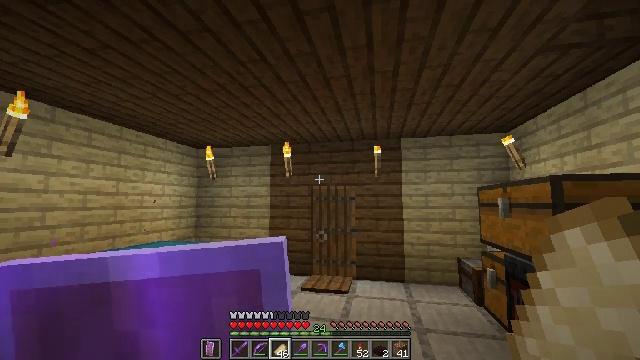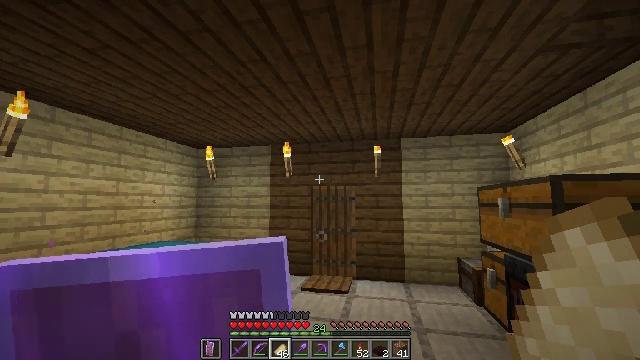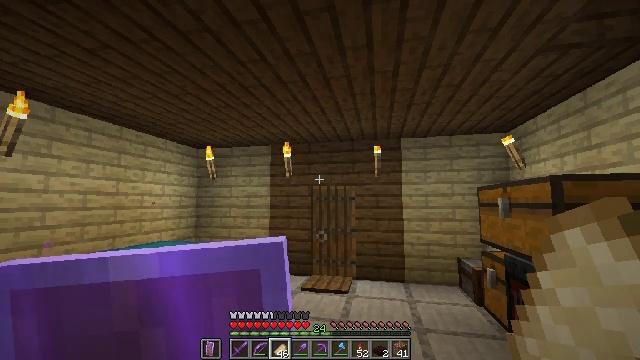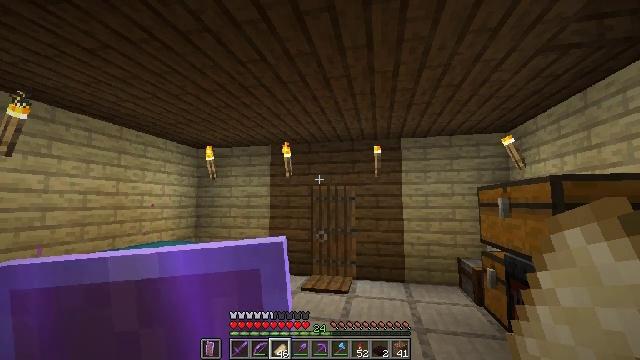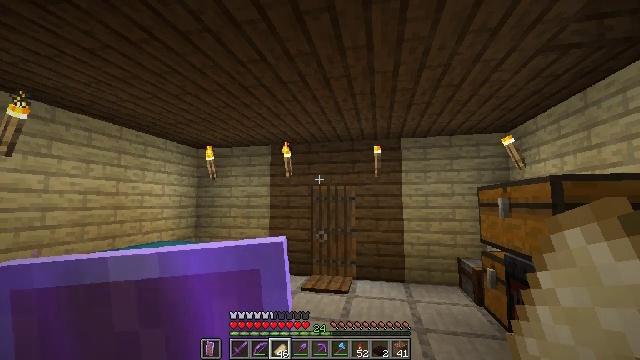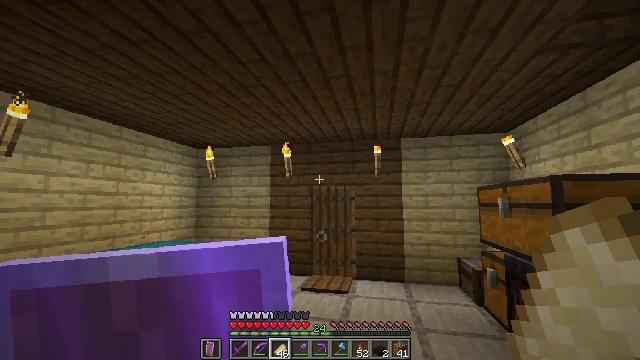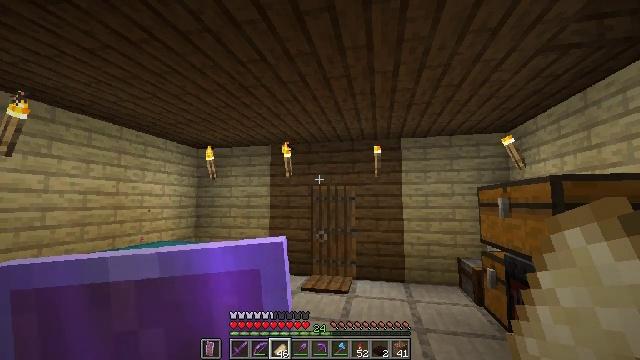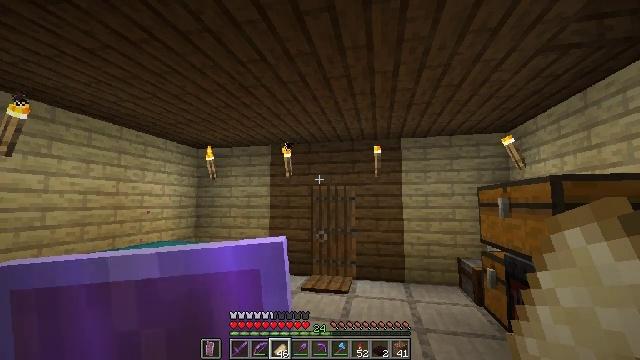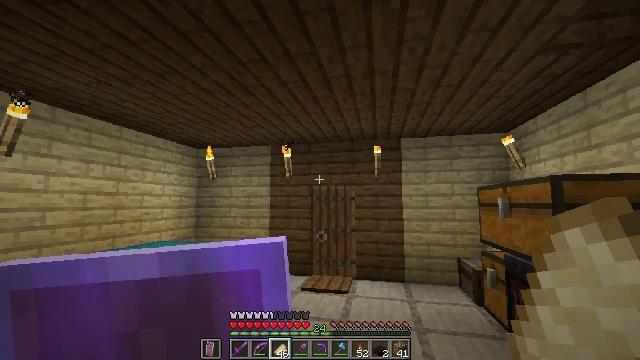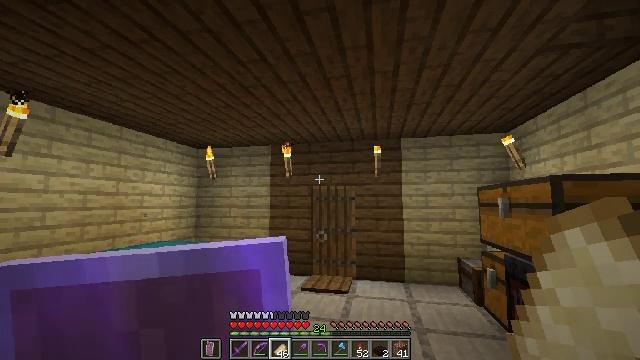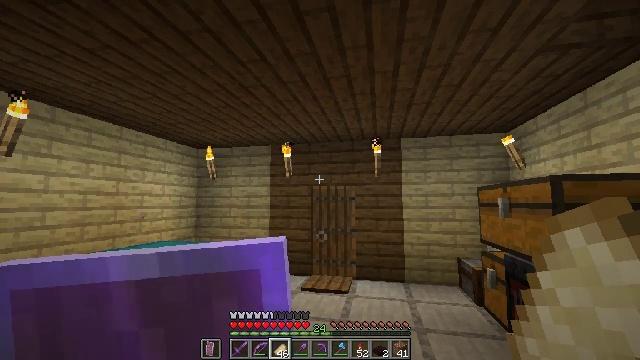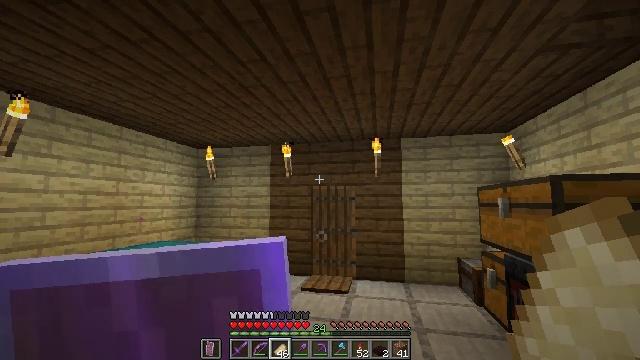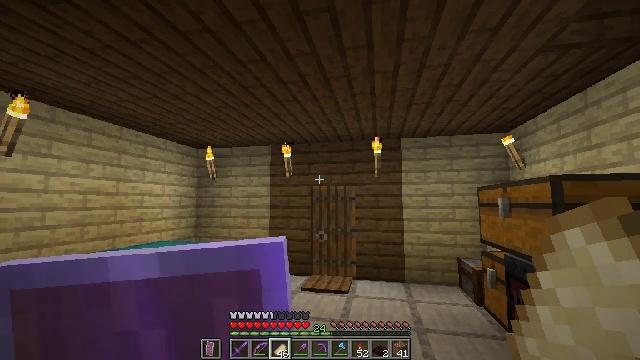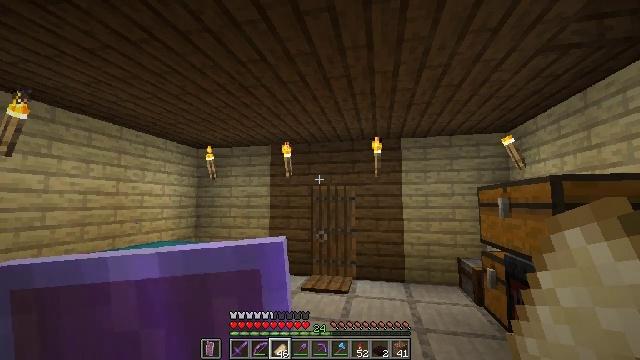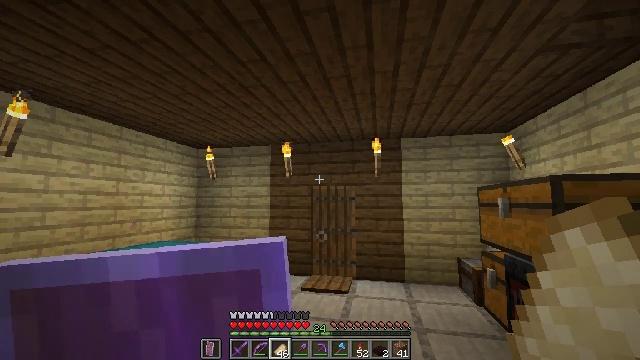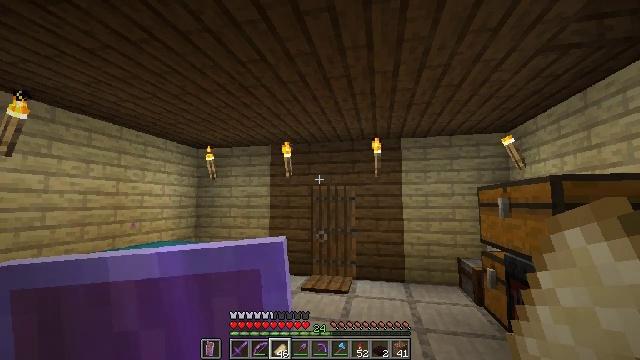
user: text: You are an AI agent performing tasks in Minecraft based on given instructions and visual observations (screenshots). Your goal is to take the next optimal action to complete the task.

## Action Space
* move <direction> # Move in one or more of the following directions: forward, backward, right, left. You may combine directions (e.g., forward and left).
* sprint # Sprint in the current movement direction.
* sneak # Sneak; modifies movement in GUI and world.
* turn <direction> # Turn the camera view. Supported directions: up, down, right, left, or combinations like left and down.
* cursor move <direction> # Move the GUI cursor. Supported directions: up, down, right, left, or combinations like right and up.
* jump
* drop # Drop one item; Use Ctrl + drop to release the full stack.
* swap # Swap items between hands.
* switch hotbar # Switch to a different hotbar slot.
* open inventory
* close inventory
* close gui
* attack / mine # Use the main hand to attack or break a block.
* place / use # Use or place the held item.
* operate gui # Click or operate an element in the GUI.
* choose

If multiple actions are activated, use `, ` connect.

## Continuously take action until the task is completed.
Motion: motion action
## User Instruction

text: Produce nether brick by using a furnace with netherrack.
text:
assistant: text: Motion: no_op
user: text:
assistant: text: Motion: no_op
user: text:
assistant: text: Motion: no_op
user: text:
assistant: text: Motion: no_op
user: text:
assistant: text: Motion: no_op
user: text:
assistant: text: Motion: no_op
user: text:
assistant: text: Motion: no_op
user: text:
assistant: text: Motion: no_op
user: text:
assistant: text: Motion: no_op
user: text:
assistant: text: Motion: no_op
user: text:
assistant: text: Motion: no_op
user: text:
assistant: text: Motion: no_op
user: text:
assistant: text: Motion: no_op
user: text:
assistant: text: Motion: no_op
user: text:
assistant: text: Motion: no_op
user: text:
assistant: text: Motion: no_op
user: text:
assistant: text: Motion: no_op
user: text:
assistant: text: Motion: no_op
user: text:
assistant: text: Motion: no_op
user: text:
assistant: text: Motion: no_op
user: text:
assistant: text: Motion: no_op
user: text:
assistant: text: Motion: no_op
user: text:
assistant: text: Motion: no_op
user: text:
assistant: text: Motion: no_op
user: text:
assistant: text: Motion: no_op
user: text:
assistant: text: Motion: no_op
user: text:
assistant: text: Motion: no_op
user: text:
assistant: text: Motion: no_op
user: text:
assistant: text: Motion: no_op
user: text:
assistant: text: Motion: no_op